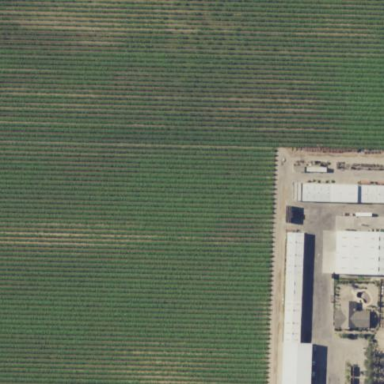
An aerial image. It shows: Vineyard.